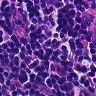
Metastatic tissue present: no